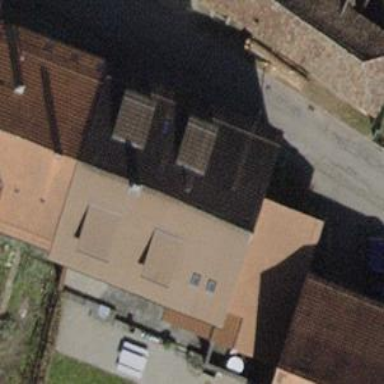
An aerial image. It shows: Building with tile roof.